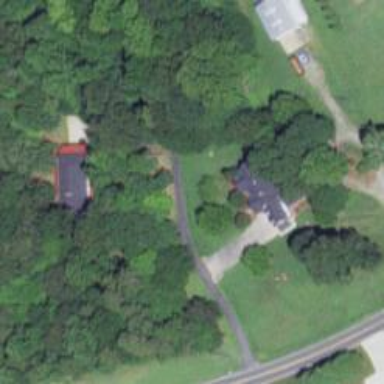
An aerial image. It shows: Driveway.